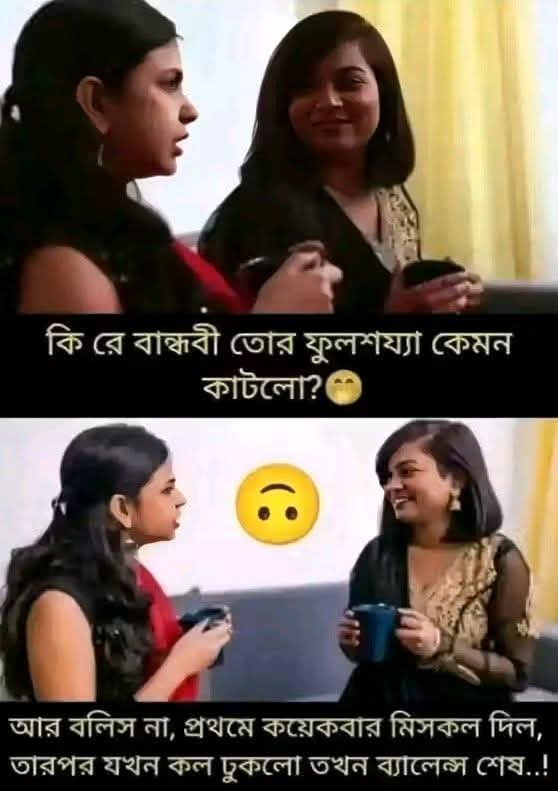
Text: কি রে বান্ধবী তোর ফুলশয্যা কেমন কাটলো? আর বলিস না, প্রথমে কয়েকবার মিসকল দিল, তারপর যখন কল ঢুকলো তখন ব্যালেন্স শেষ..!
Label: Non Hate